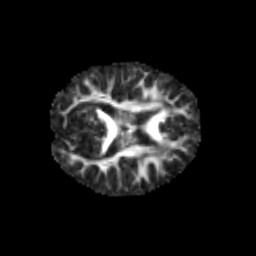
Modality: FA
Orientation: axial
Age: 8
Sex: male
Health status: healthy